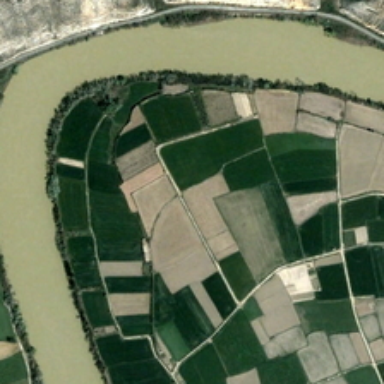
Many pieces of farmlands are in two sides of a curved river .